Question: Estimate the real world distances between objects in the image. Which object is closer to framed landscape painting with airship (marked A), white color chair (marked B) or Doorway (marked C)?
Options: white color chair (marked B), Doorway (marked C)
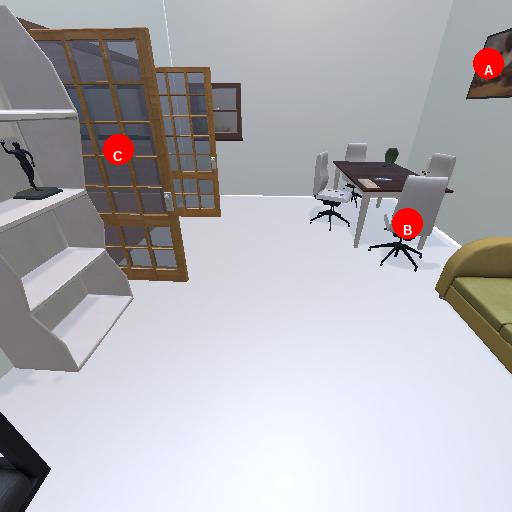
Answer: white color chair (marked B)